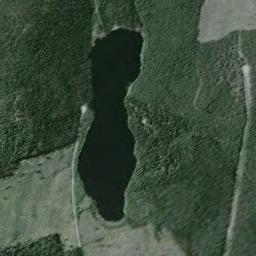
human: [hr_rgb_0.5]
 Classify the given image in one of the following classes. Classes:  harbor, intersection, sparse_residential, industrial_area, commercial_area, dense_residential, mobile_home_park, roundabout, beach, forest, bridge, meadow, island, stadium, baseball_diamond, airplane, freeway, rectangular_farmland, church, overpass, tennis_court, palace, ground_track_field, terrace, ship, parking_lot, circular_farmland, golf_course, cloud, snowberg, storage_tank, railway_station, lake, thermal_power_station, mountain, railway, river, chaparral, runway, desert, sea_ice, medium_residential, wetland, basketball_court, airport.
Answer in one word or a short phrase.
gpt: lake